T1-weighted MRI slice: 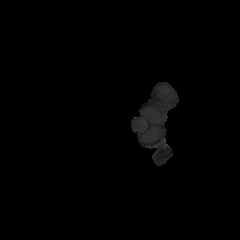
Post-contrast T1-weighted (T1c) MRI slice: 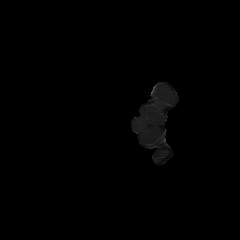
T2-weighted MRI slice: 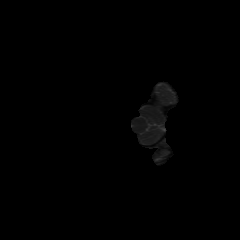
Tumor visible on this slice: no